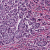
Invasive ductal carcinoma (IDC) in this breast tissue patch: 1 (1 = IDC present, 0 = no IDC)